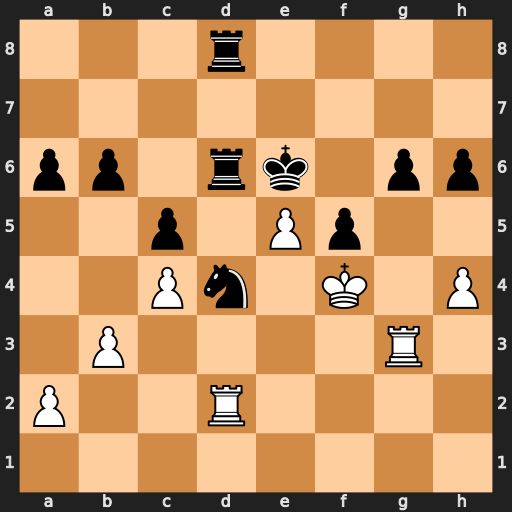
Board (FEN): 3r4/8/pp1rk1pp/2p1Pp2/2Pn1K1P/1P4R1/P2R4/8
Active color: w
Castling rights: -
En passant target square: -
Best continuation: Rxg6+ Kf7 Rxd6